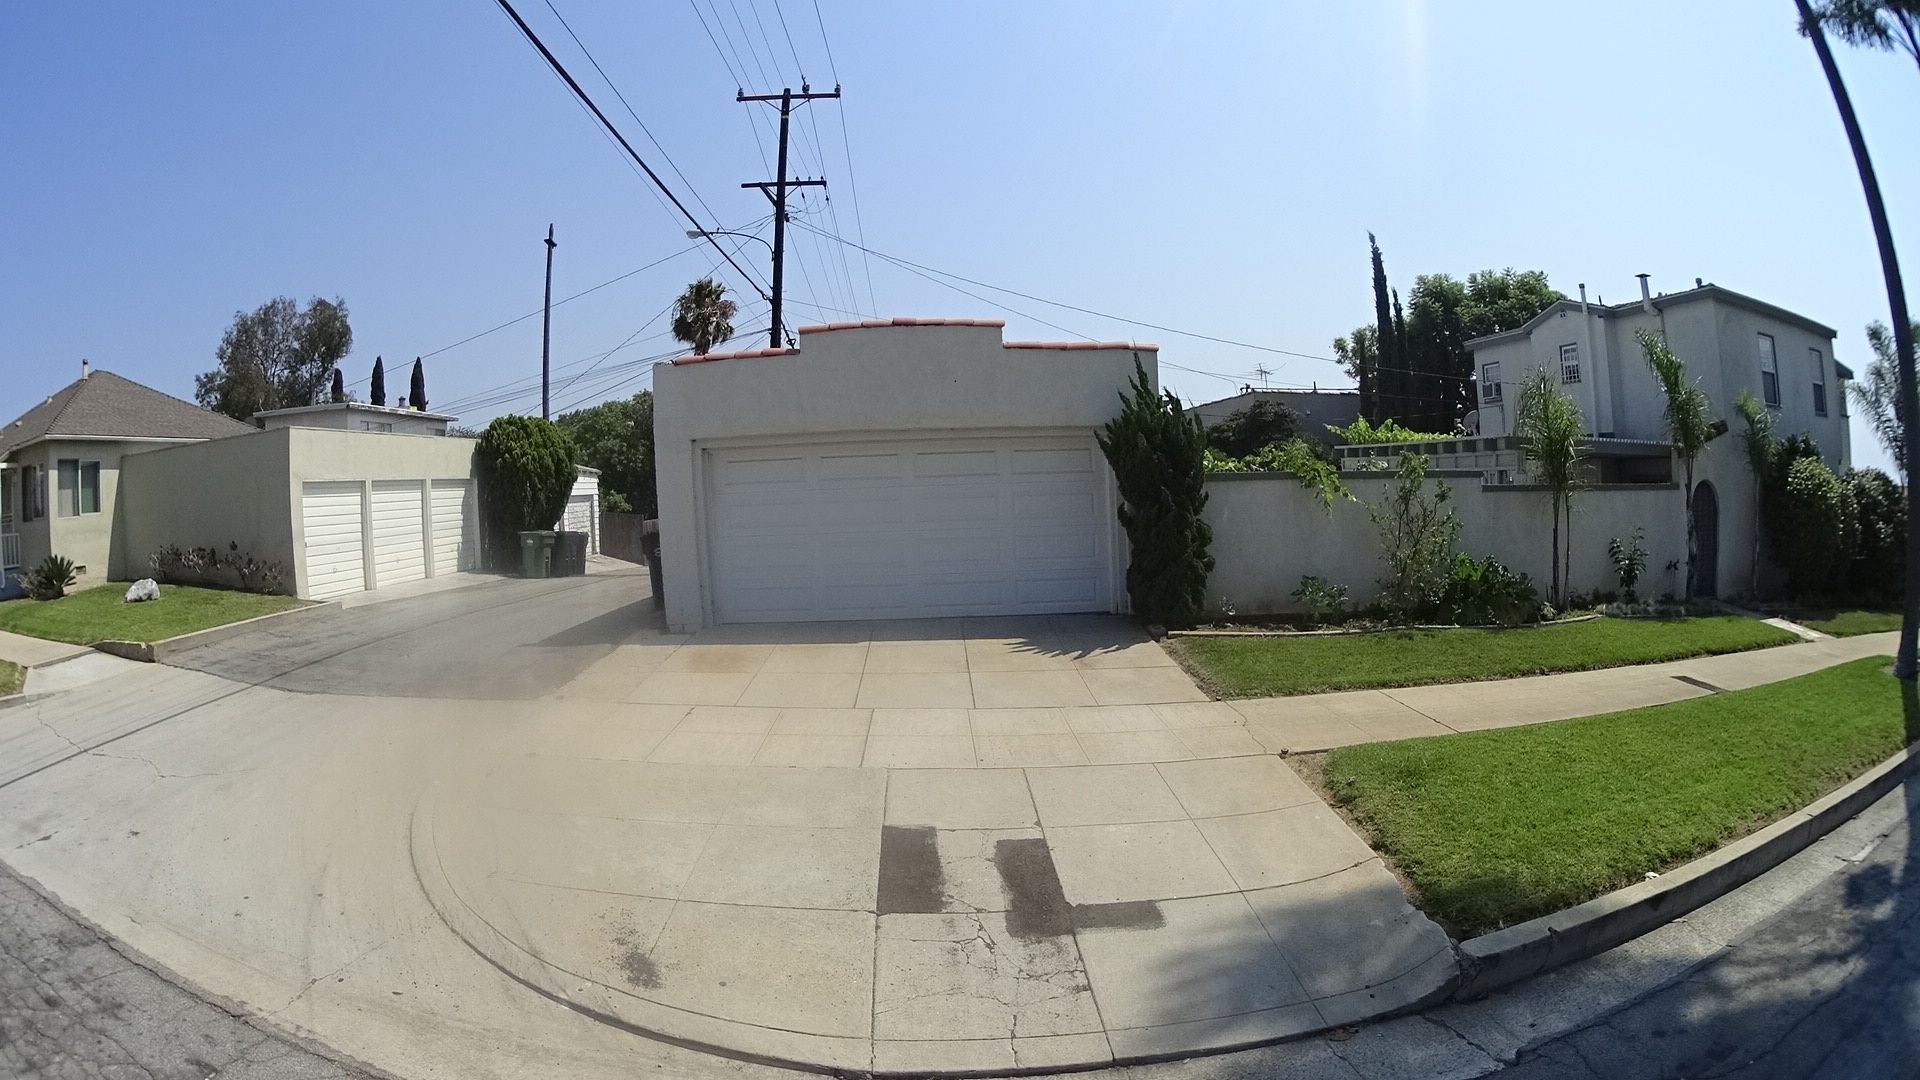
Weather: clear
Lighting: day
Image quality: good
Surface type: cycling surface
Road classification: tertiary
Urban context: urban centre
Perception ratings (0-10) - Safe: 2.15, Lively: 6.46, Beautiful: 3.93, Boring: 8.4, Depressing: 7.59, Wealthy: 4.17